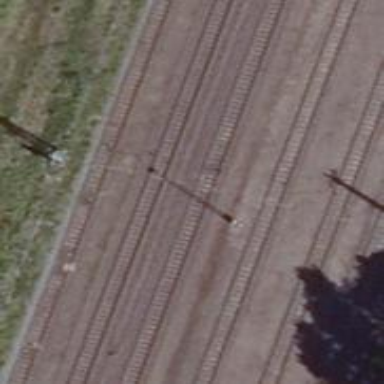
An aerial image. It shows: Milestone along the railway with catenary mast.